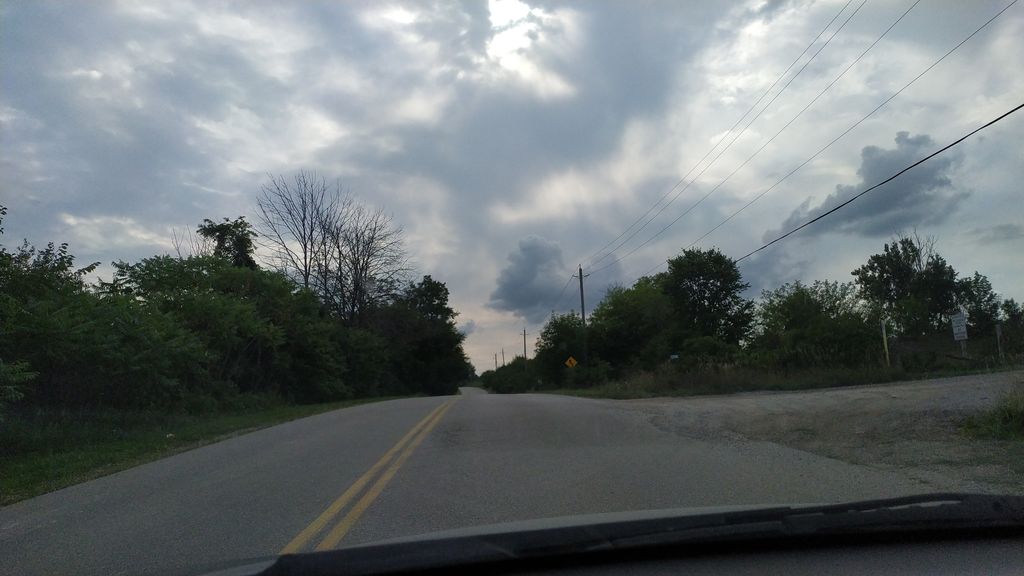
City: kitchener-waterloo